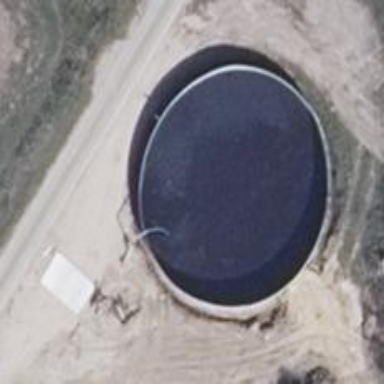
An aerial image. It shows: Storage tank that is man-made.